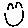
Label: smiley face